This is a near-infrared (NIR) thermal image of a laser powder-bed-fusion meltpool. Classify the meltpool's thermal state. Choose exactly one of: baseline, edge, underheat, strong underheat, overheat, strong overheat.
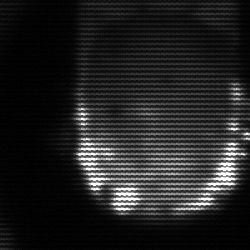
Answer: baseline